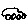
Label: car